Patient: sex F, age 34
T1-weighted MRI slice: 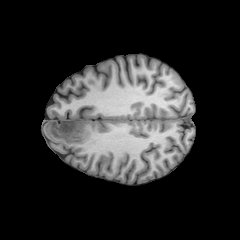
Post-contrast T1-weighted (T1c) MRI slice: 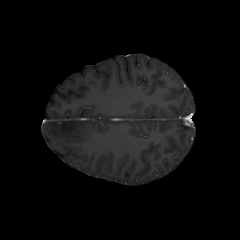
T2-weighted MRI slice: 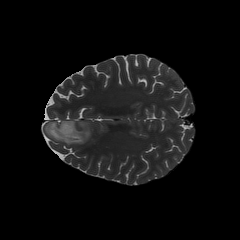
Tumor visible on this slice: yes
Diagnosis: Astrocytoma, IDH-mutant
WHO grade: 2